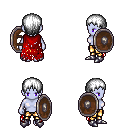
a pixel art fantasy rpg character, female body template, dark elf, purple skin, red tattered cape, gold greaves, white plain hairstyle, metal boots, shield, four views (front, back, left, right), 2x2 character sprite sheet, small pixel art, hard edges, no anti-aliasing